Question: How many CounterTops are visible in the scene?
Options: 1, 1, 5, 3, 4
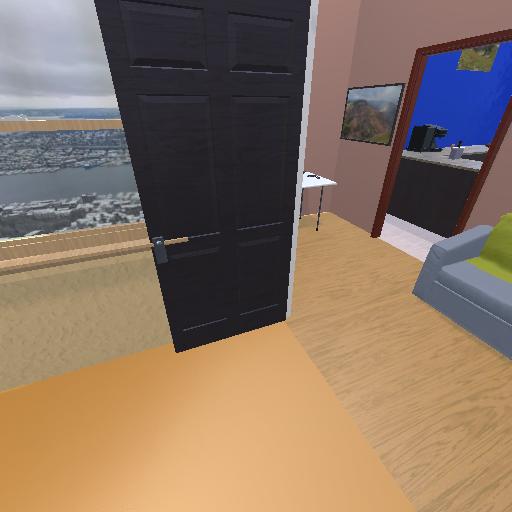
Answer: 1